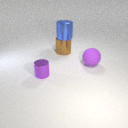
large purple rubber sphere to the right of large brown metal cylinder